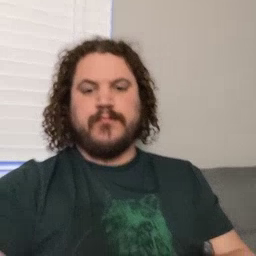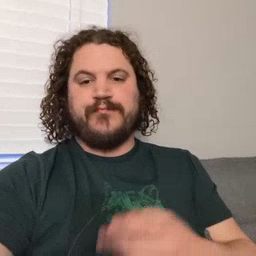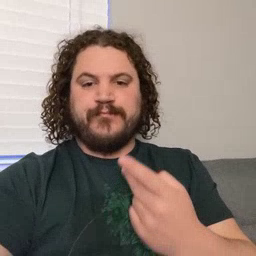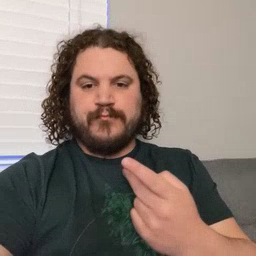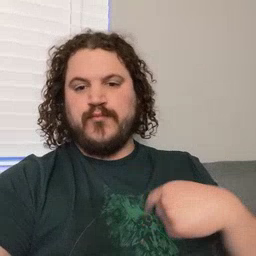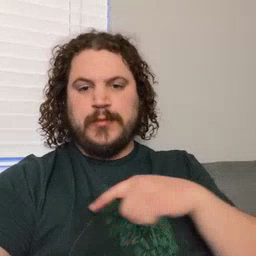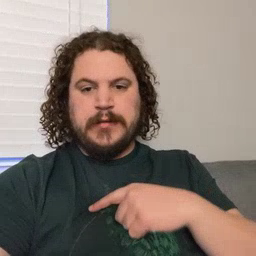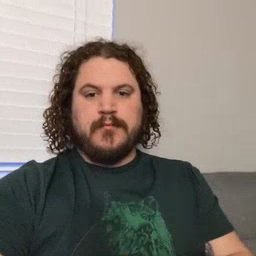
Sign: weus